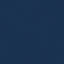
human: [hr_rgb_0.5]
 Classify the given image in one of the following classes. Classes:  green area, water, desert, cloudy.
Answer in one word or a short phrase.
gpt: water